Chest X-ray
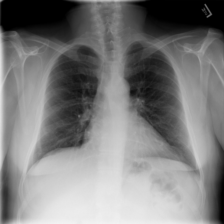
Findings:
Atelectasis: negative
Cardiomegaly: negative
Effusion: negative
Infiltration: negative
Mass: negative
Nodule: negative
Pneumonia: negative
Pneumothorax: negative
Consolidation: negative
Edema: negative
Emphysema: negative
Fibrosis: negative
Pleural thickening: negative
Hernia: negative